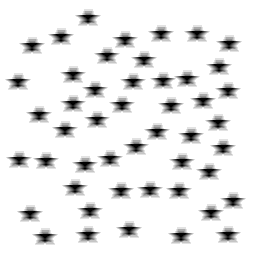
Squares: 0
Triangles: 0
Stars: 48
Total shapes: 48